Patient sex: M
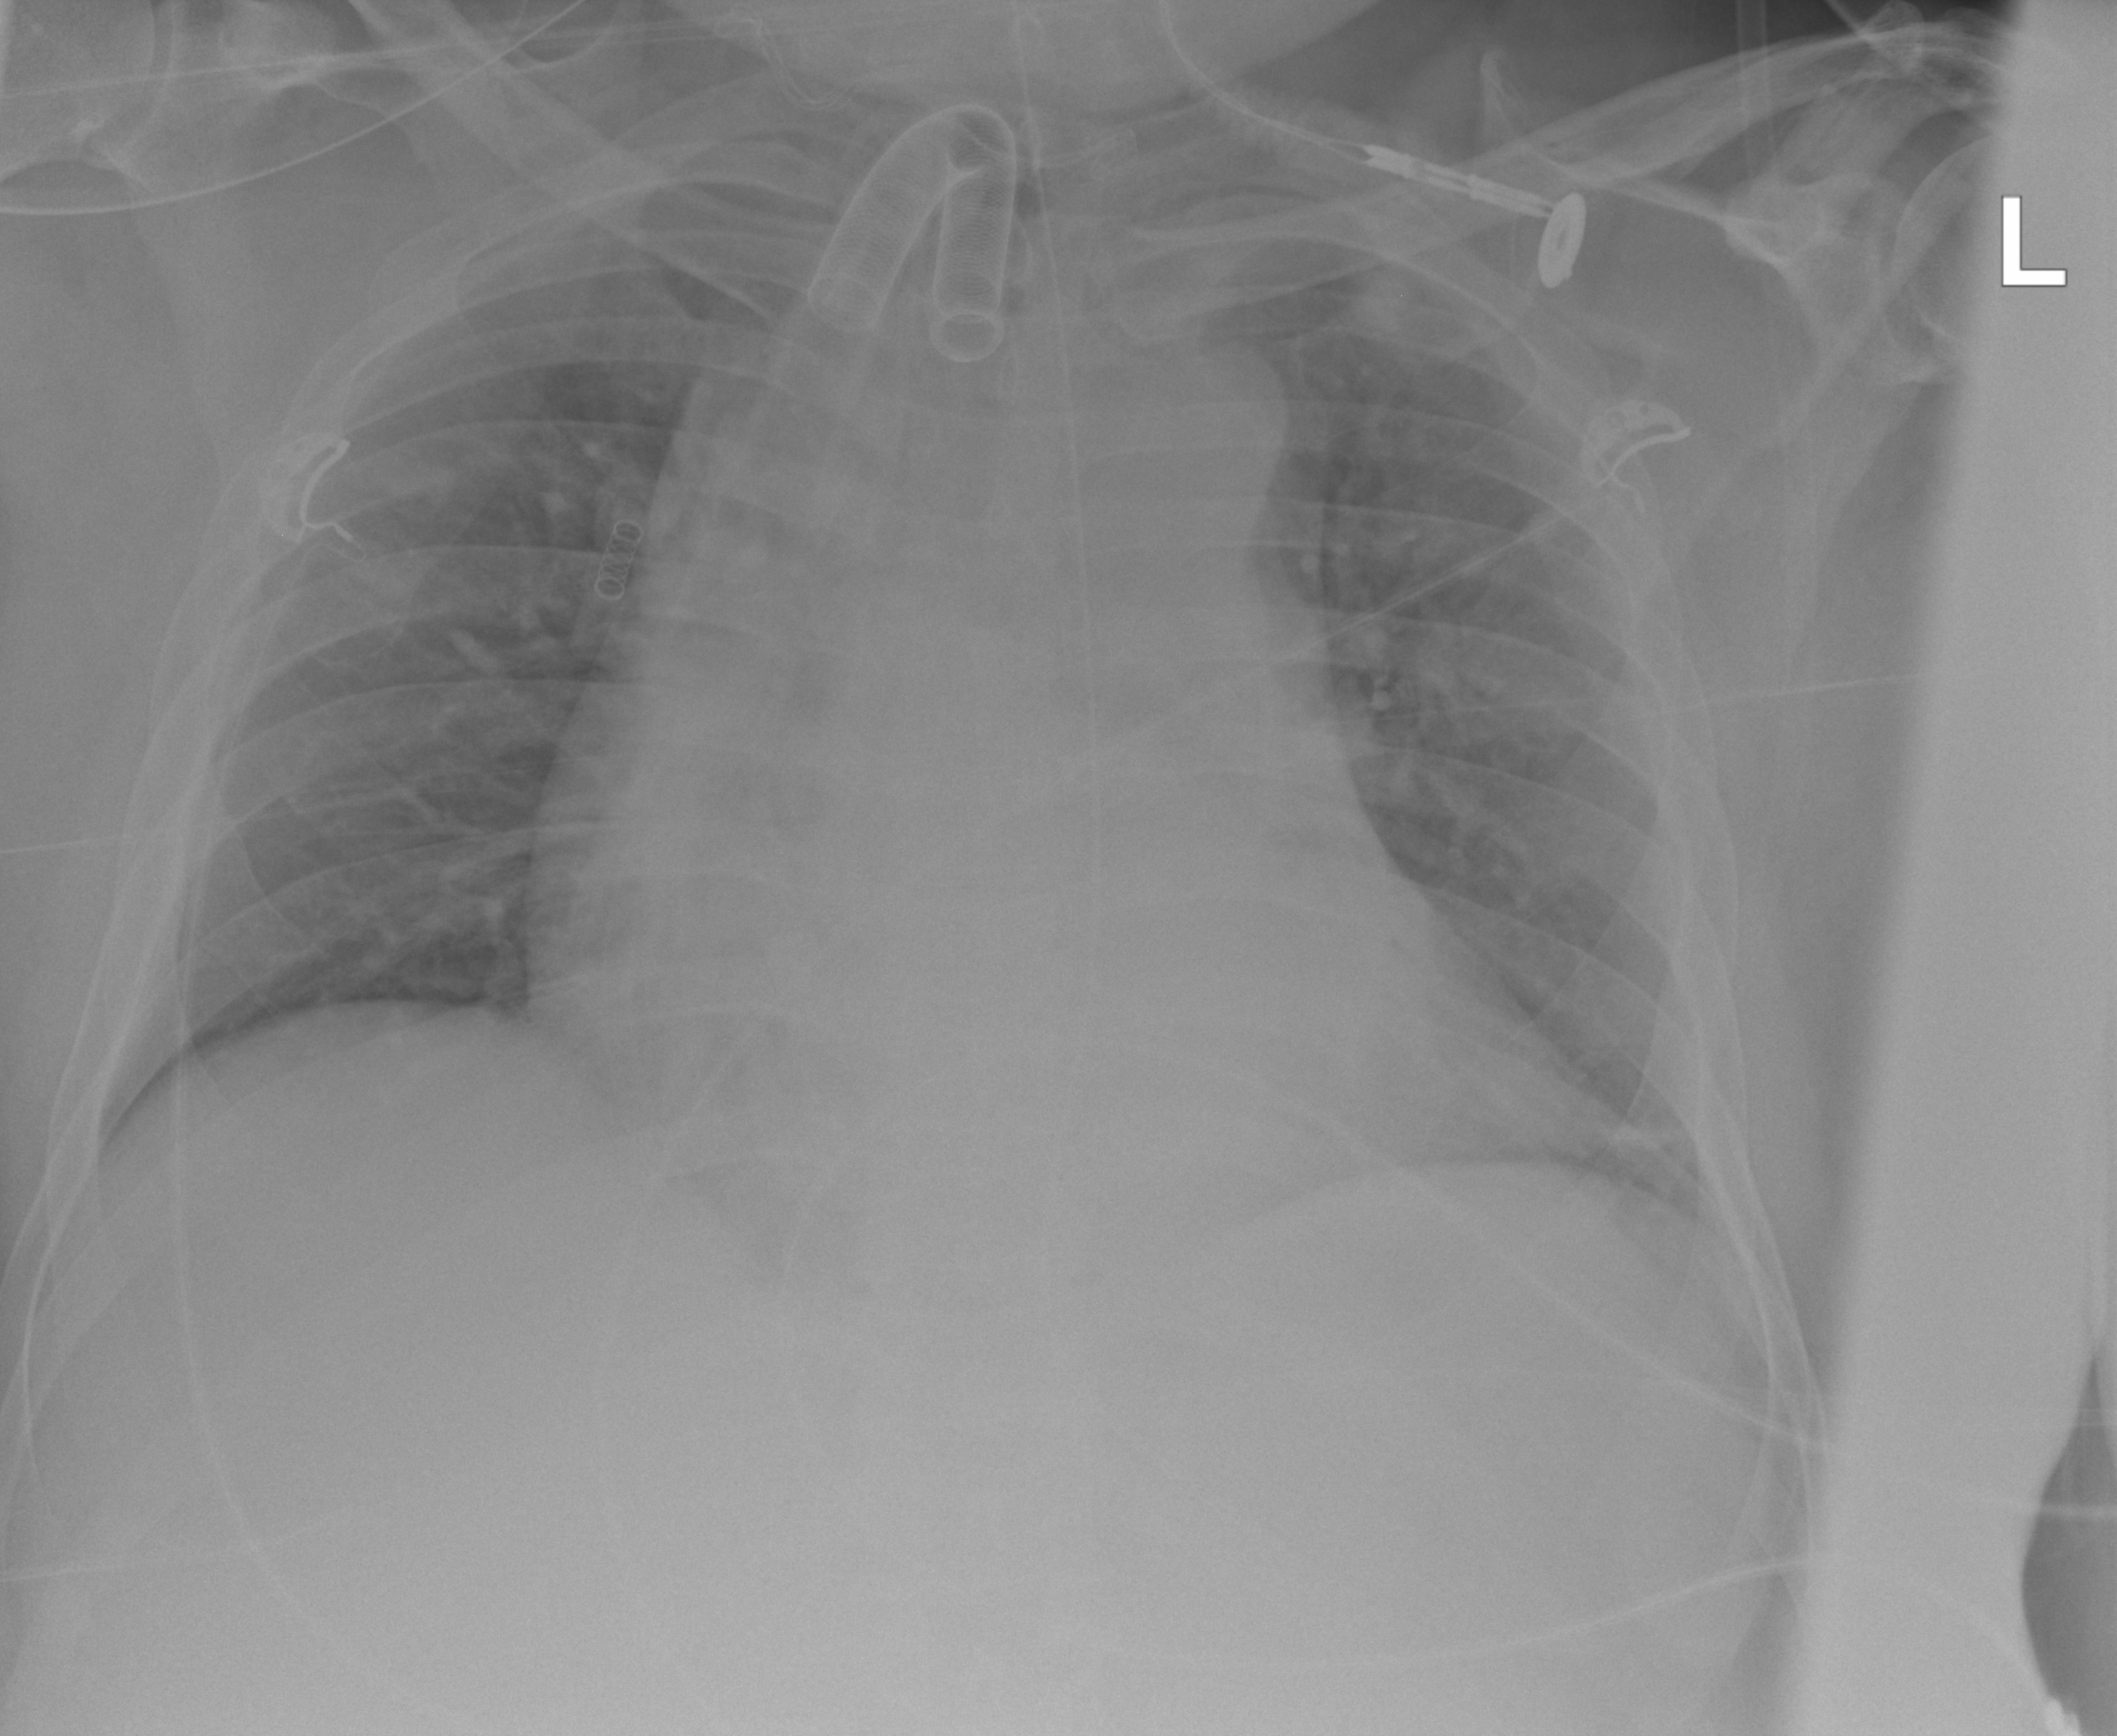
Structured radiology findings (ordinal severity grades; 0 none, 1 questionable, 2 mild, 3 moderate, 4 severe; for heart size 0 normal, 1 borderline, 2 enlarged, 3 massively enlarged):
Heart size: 2
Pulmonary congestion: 0
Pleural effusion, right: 0
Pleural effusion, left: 0
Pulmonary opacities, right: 0
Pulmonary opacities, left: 0
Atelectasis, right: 0
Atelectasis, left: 2